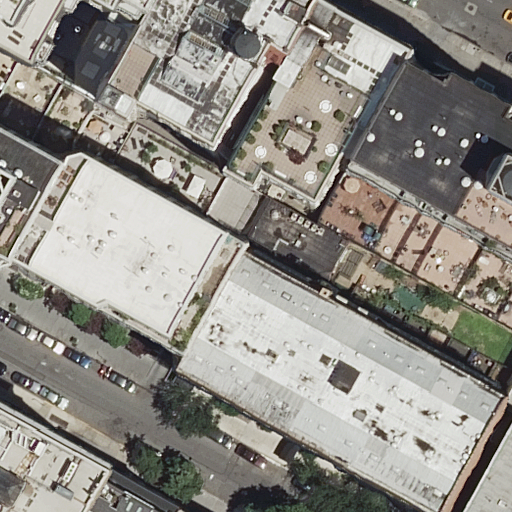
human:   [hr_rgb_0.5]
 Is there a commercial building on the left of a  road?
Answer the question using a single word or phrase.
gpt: no

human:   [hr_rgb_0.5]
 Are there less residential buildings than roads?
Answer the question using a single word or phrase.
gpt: no

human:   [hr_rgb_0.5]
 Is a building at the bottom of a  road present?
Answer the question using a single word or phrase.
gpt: yes

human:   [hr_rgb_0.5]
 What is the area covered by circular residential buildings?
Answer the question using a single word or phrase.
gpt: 0m2

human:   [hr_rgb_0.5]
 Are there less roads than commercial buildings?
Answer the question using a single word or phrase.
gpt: no

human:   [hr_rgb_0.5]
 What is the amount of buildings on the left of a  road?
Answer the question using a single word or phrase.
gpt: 7

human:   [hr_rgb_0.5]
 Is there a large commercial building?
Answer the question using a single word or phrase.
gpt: no

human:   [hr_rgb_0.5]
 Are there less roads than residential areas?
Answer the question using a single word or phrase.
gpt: no

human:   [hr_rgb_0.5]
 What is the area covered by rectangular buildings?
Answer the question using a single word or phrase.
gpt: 759m2

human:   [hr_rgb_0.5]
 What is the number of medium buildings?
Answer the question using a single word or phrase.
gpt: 2

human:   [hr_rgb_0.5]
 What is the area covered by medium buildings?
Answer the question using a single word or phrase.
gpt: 676m2

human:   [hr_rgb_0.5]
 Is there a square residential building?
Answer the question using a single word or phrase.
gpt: no

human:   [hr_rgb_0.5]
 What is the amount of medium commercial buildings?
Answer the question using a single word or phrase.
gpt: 0

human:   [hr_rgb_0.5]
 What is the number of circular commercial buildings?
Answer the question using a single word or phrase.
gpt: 0

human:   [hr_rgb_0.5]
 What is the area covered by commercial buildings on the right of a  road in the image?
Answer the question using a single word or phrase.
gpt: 0m2

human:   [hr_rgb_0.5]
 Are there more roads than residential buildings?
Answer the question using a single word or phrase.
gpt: no

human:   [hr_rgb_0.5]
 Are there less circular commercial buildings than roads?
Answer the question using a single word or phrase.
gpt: yes

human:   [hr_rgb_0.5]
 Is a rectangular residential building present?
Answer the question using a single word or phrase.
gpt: yes

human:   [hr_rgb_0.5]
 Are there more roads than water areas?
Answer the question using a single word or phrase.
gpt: yes

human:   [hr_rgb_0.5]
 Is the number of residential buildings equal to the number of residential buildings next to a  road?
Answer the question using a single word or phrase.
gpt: yes

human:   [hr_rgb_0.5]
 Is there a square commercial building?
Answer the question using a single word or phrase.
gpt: no

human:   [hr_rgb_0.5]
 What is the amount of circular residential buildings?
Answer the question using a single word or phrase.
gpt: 0

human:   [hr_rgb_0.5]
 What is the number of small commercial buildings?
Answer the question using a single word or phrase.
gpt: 0

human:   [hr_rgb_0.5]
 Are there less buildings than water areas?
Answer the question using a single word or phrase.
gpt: no

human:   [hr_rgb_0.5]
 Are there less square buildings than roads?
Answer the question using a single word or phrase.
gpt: yes

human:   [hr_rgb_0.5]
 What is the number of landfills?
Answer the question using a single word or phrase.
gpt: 0

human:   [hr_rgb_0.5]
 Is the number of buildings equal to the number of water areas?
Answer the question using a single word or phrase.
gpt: no

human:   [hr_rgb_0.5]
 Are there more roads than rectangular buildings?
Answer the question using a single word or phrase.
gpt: no

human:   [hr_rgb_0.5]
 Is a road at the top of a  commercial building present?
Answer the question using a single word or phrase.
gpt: no

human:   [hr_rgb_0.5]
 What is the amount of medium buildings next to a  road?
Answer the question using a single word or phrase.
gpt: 2

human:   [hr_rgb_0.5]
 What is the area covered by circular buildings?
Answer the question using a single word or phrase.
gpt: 0m2

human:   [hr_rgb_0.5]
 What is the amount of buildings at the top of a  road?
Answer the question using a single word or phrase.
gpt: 5

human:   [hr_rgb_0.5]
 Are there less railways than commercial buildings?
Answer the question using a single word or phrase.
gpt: no

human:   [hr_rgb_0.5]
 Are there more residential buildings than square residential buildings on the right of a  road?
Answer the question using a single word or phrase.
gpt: yes

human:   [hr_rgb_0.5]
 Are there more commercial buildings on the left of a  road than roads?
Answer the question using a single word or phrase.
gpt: no

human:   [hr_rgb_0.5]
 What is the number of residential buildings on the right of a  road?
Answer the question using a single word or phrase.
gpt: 5